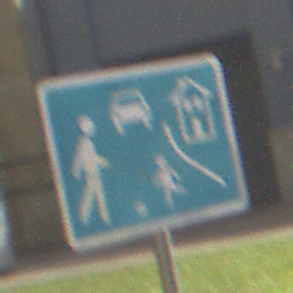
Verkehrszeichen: BeginnVerkehrsberuhigterBereich
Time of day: MorningAfternoon
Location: Outdoor (Urban)
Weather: PartlyCloudy
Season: NotSpecified
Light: Natural